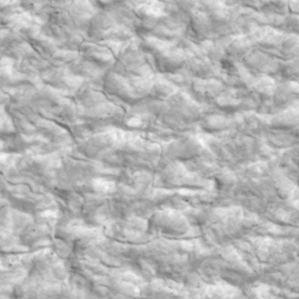
Label: non_frost